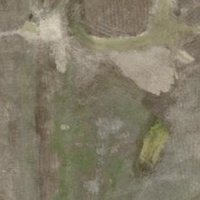
EUNIS habitat code: 23
Species observed at this site:
Emberiza citrinella
Iris sibirica